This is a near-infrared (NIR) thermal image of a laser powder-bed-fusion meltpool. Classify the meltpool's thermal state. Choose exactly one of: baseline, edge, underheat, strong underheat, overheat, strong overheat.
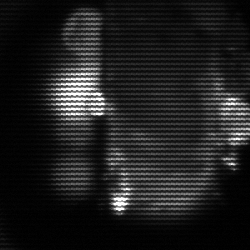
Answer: strong underheat